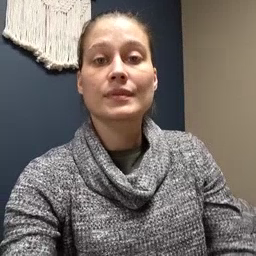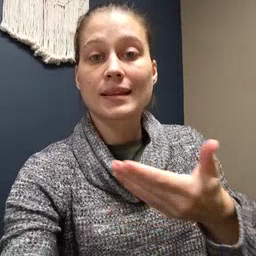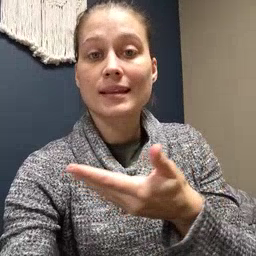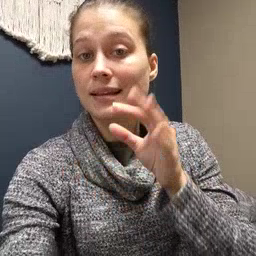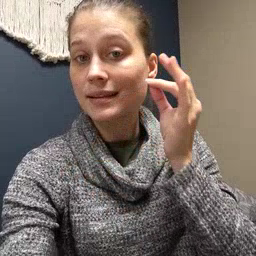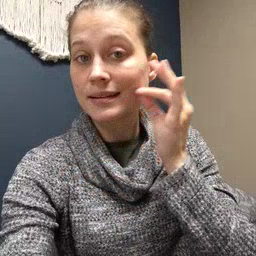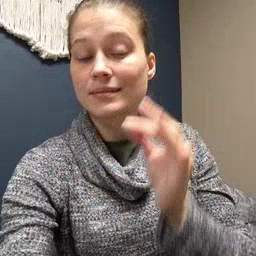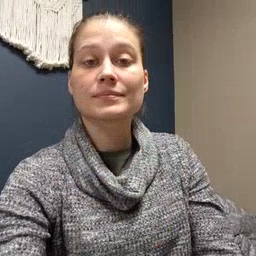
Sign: kitty